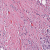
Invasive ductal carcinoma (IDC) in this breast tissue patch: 1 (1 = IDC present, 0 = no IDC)